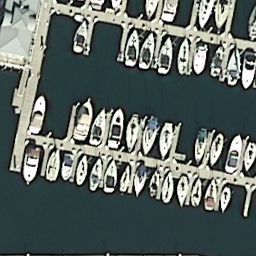
Label: harbor